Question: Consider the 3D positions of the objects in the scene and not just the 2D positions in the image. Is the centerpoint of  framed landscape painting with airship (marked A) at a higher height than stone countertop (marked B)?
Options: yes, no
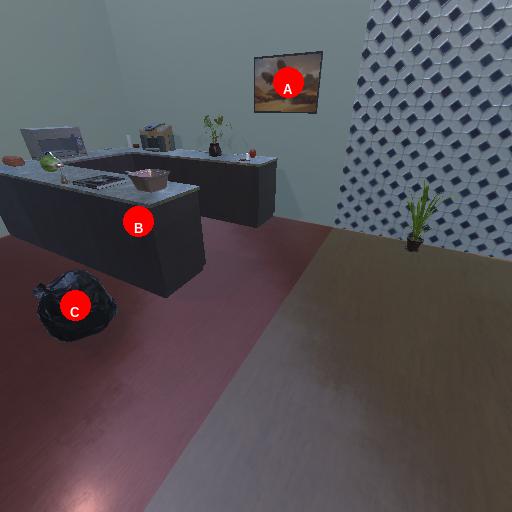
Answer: yes